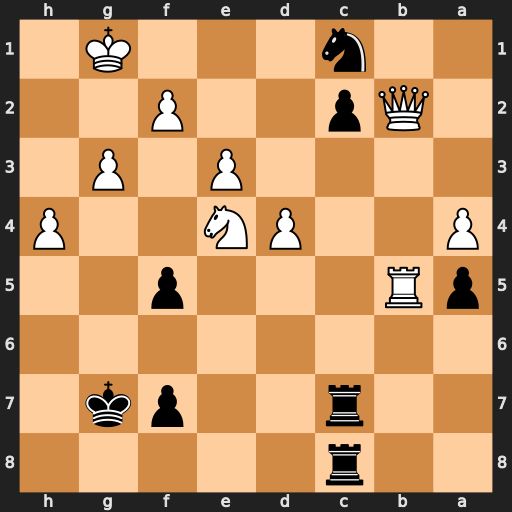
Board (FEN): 2r5/2r2pk1/8/pR3p2/P2PN2P/4P1P1/1Qp2P2/2n3K1
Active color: b
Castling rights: -
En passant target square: -
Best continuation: Nd3 Qxc2 Rxc2